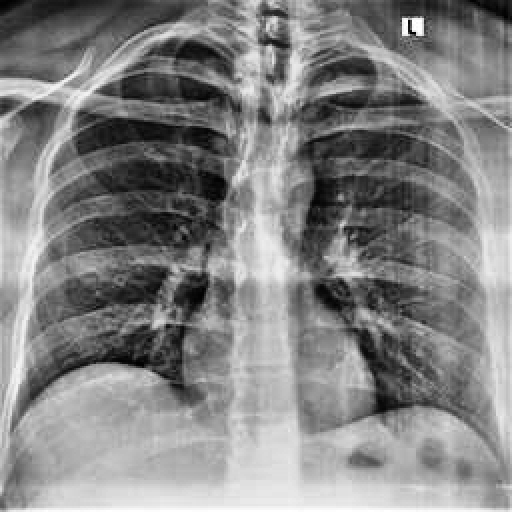
Finding: NORMAL